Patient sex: F
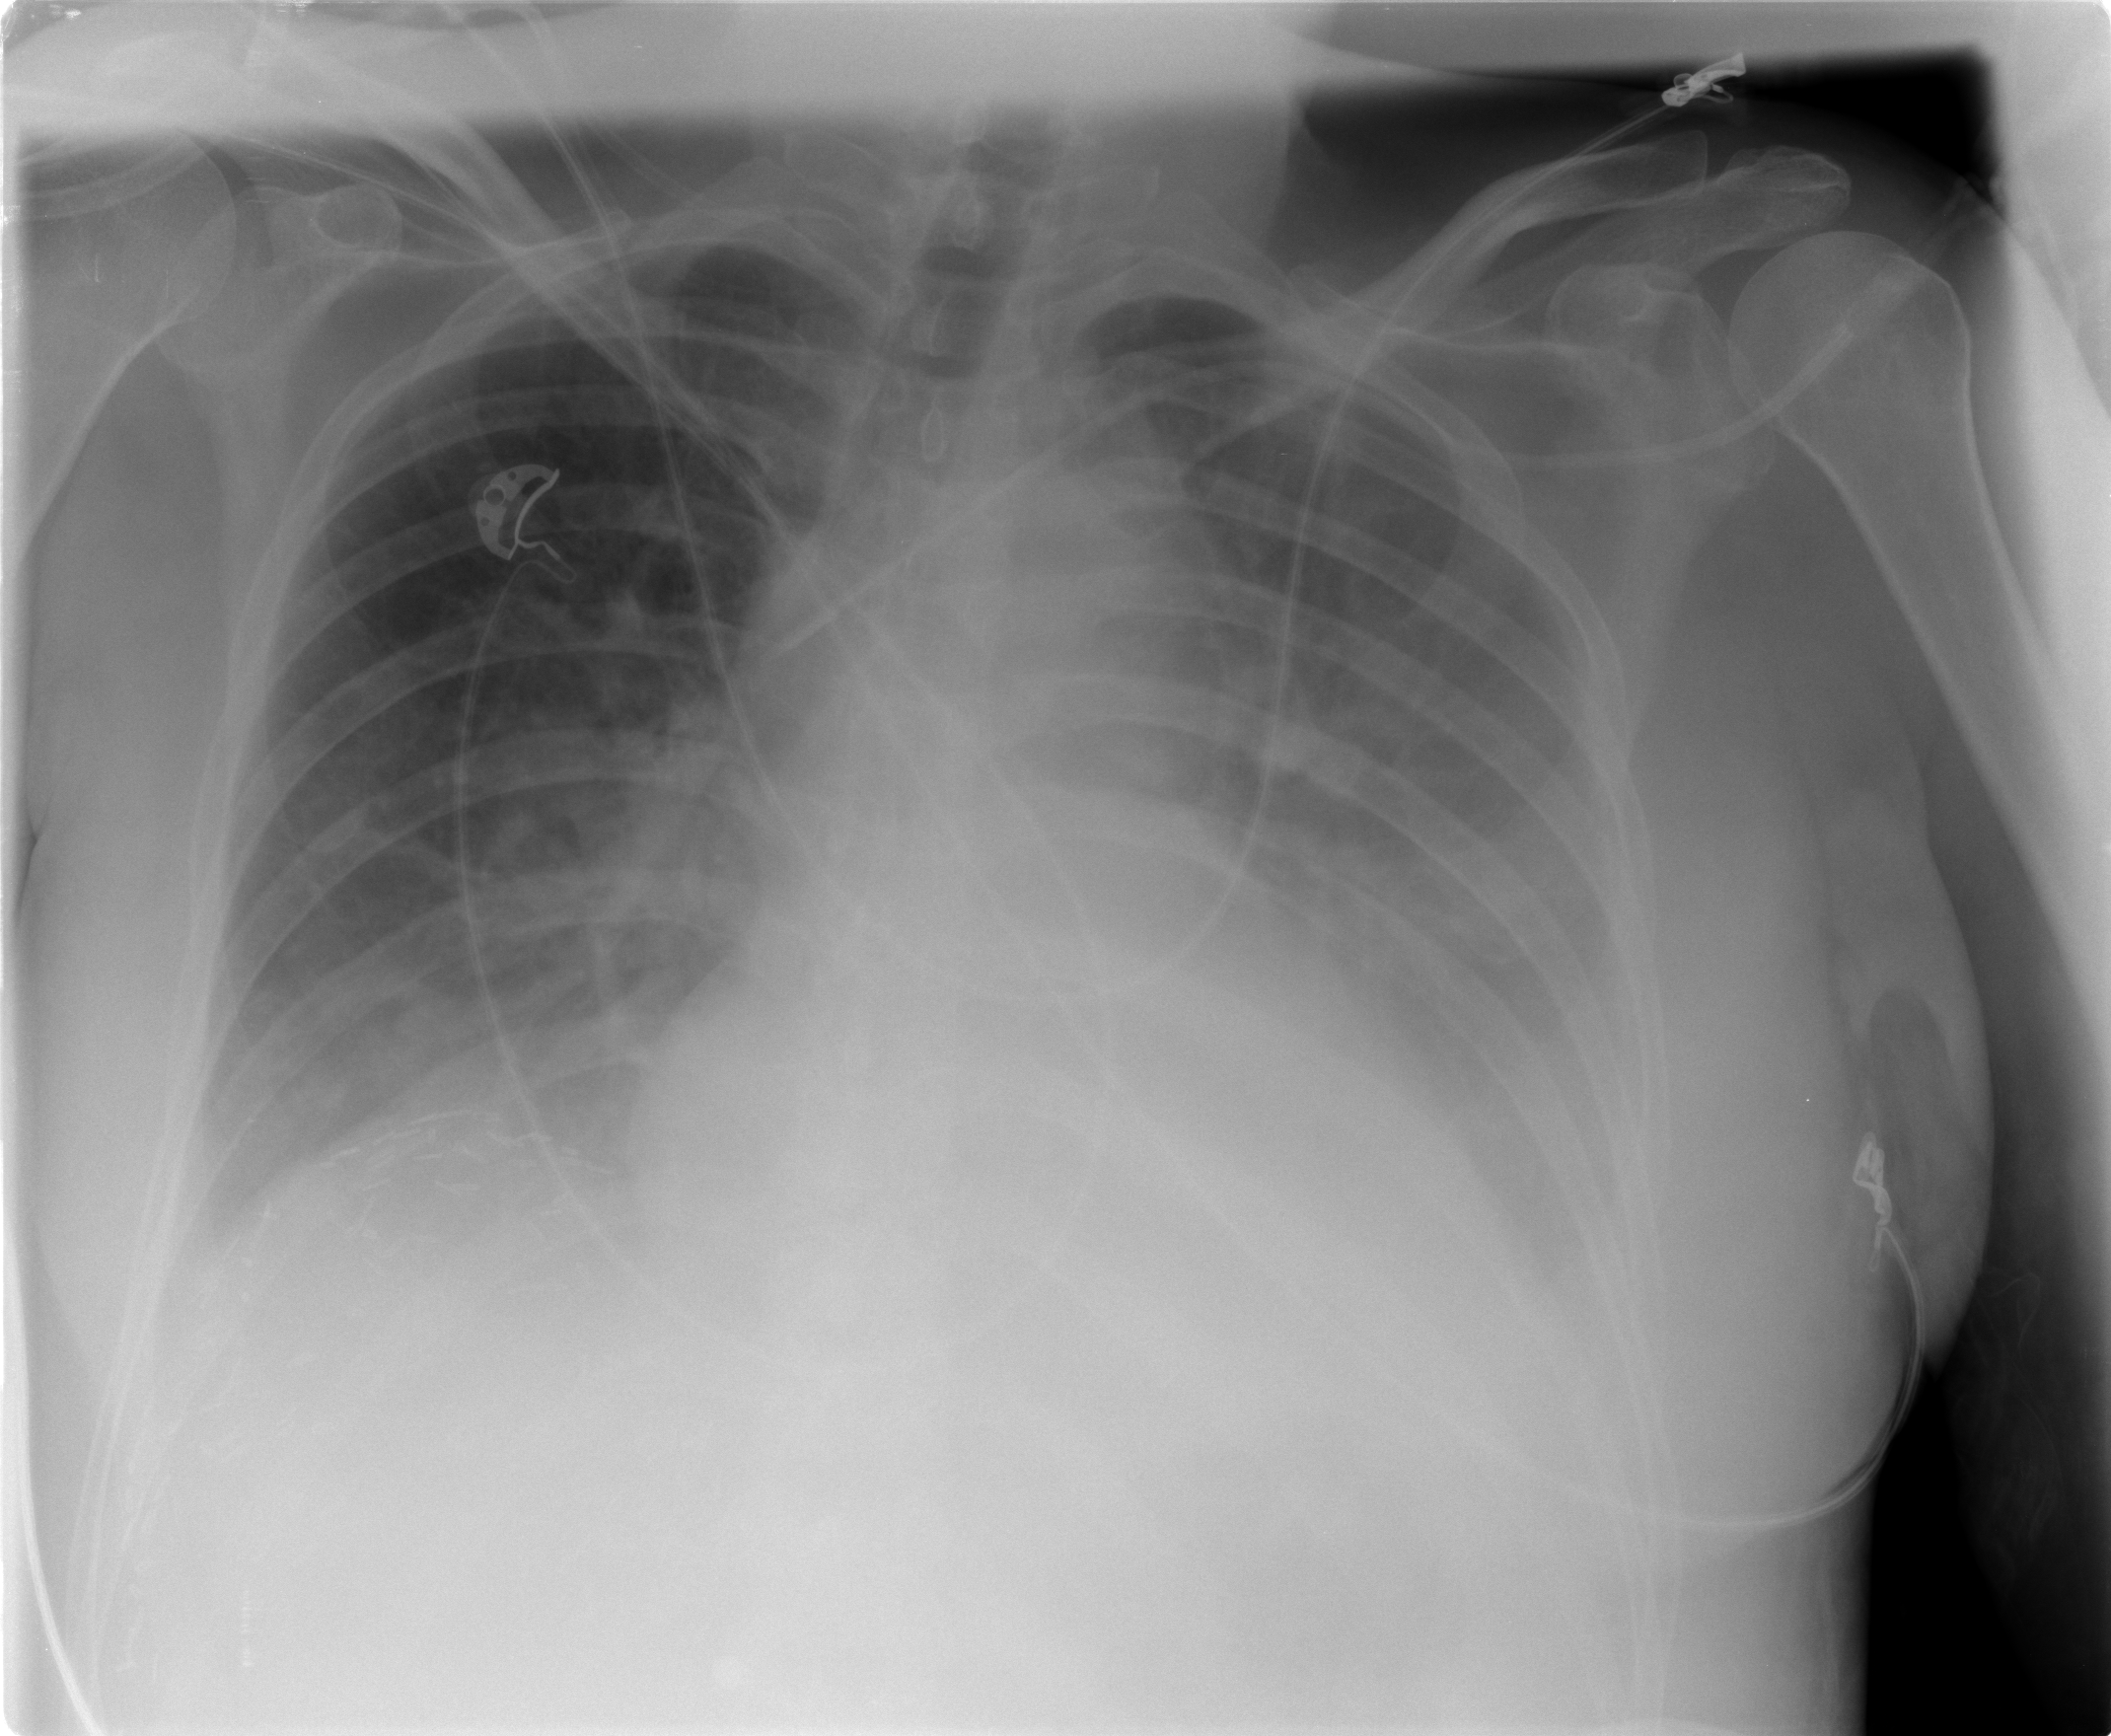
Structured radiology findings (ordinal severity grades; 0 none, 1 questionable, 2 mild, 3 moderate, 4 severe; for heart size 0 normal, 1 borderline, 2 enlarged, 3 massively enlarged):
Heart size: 2
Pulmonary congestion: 1
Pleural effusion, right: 2
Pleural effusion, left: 3
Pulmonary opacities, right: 0
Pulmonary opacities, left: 0
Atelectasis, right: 2
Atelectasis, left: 2